You are looking at raw rotor-rig vibration samples arranged as a grayscale image. Based on the visible evidence, which rotor condition applies: normal, misalignment, unbalance, looseness?
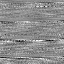
Answer: looseness